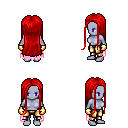
a pixel art fantasy rpg character, female body template, dark elf, purple skin, pink tattered cape, gold greaves, red extra-long hairstyle, gold gloves, four views (front, back, left, right), 2x2 character sprite sheet, small pixel art, hard edges, no anti-aliasing